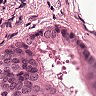
Metastatic tissue present: yes